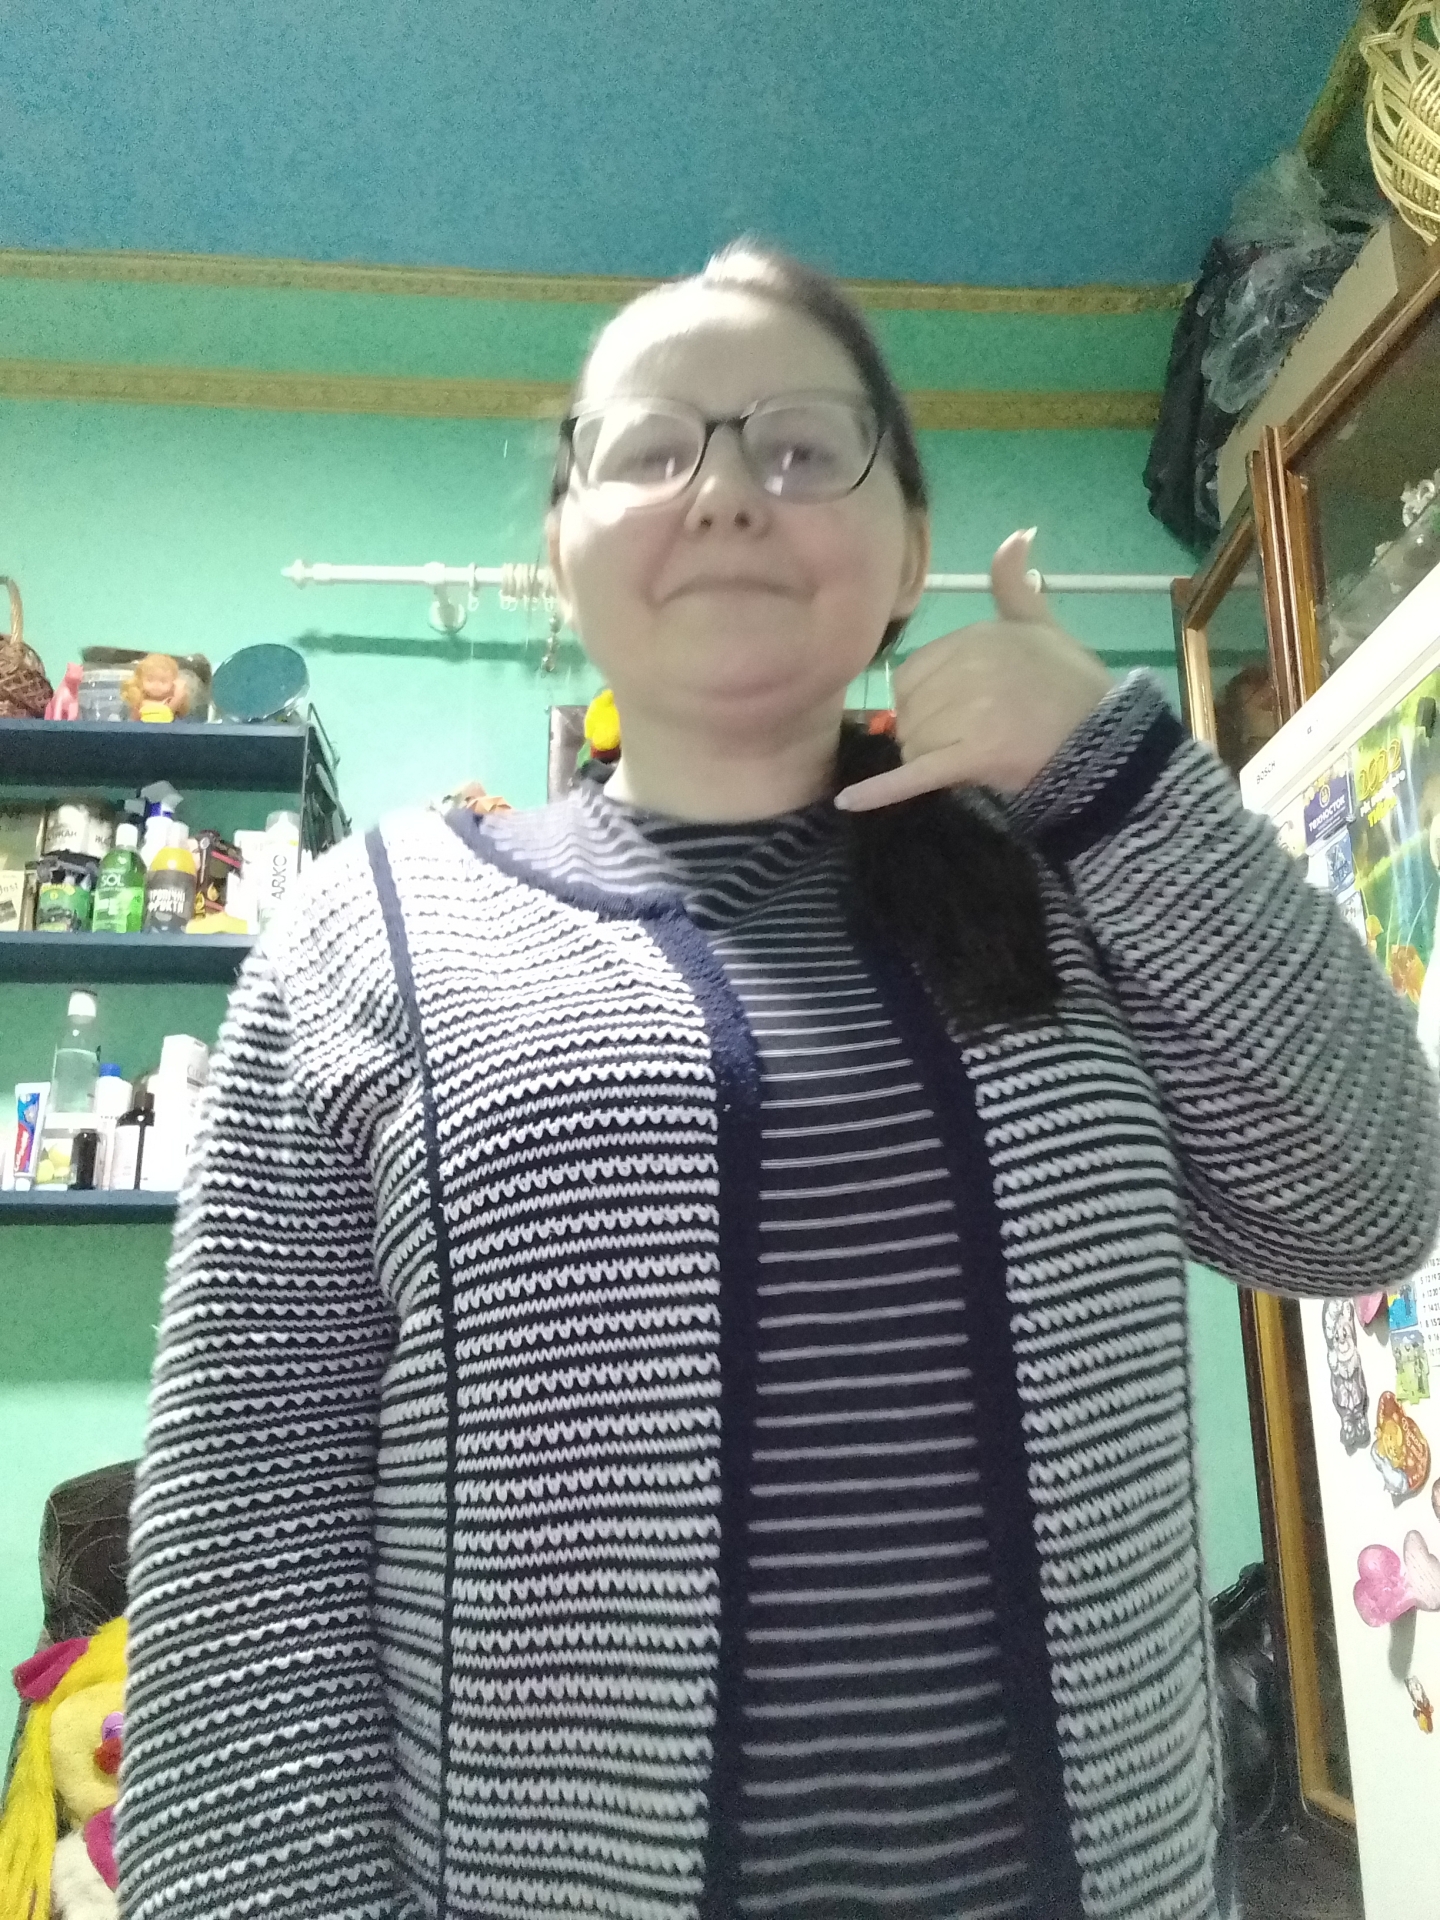
Label: noise